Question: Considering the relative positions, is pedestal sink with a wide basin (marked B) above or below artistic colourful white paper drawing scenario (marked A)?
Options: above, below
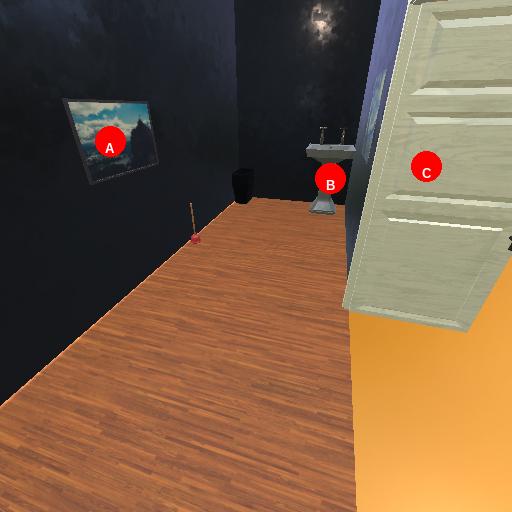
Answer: above